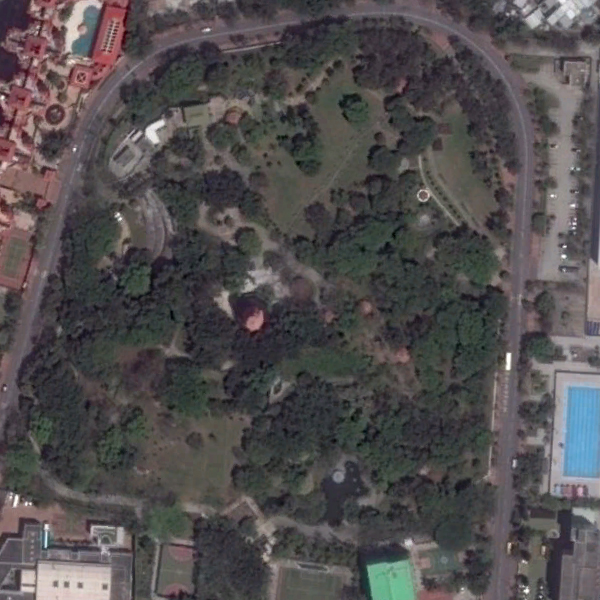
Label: Park